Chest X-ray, AP view. Patient: 34 years old, sex F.
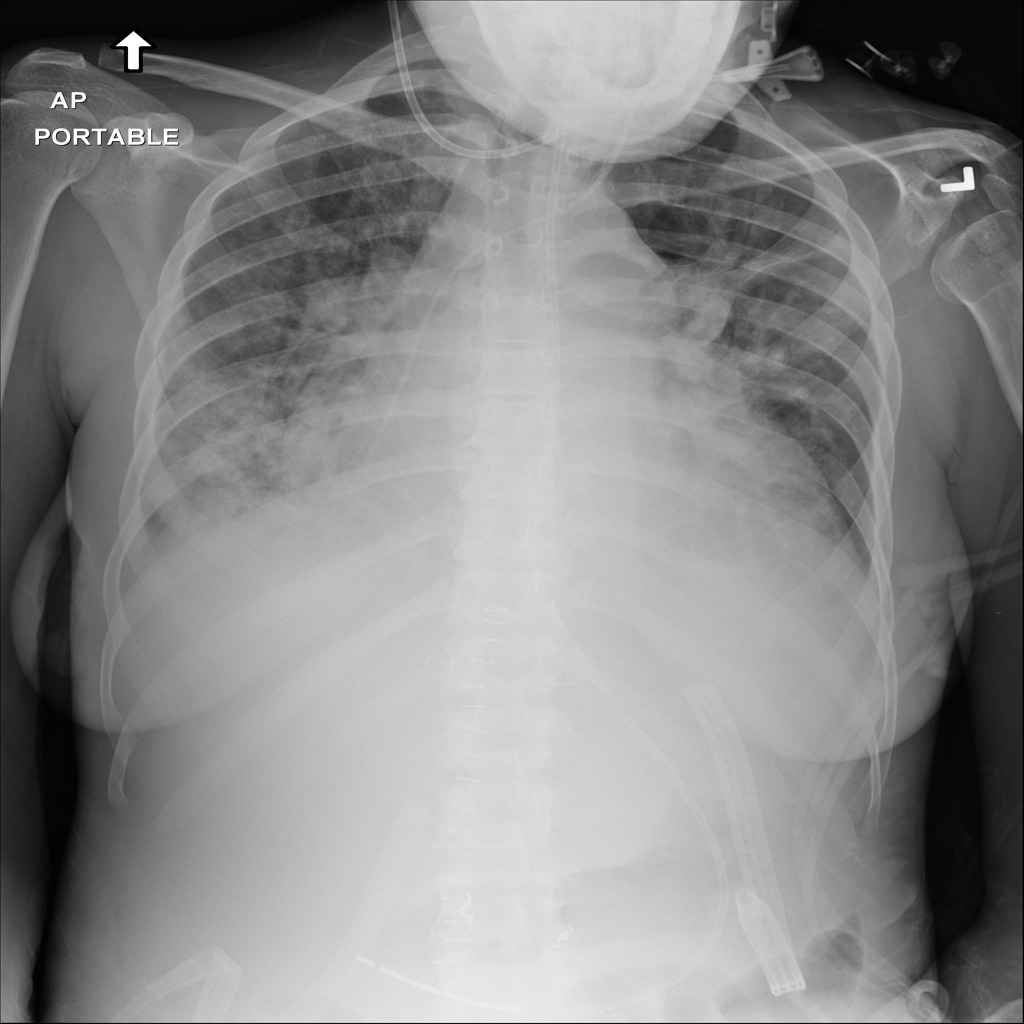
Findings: Atelectasis, Infiltration